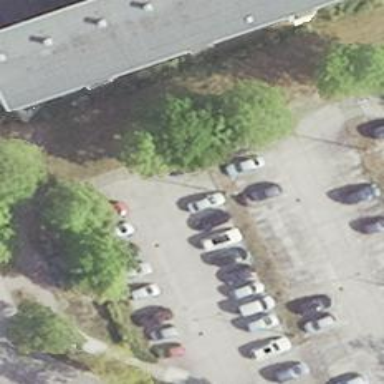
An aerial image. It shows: Parking aisle designated as service road.